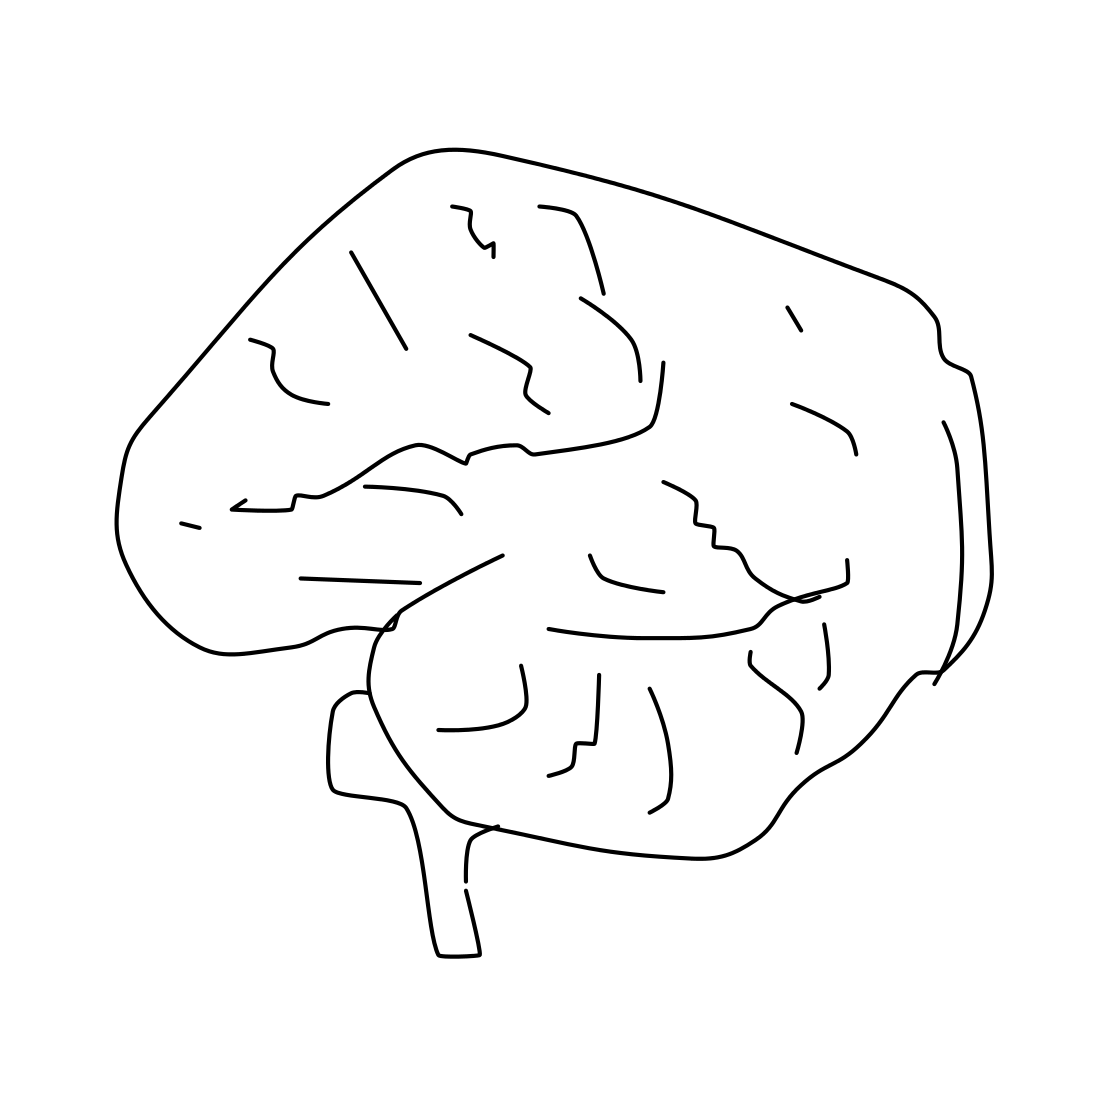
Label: brain